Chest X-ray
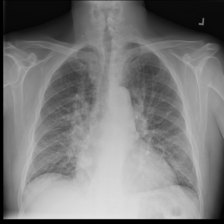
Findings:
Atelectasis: negative
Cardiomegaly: positive
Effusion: negative
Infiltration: negative
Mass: negative
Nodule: negative
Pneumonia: negative
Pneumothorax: negative
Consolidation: negative
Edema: positive
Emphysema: negative
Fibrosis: negative
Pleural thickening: negative
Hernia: negative